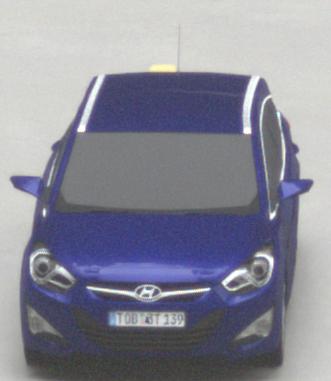
Make: Hyundai
Model: i40 Kombi 1.6 GDI
Detailed model: i40 (VF) Kombi
Model produced from: 2012/08
Model produced until: 2013/09
Doors: 5
Color: blue
Road condition: dry road
Daytime: midday
Contrast: medium contrast